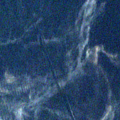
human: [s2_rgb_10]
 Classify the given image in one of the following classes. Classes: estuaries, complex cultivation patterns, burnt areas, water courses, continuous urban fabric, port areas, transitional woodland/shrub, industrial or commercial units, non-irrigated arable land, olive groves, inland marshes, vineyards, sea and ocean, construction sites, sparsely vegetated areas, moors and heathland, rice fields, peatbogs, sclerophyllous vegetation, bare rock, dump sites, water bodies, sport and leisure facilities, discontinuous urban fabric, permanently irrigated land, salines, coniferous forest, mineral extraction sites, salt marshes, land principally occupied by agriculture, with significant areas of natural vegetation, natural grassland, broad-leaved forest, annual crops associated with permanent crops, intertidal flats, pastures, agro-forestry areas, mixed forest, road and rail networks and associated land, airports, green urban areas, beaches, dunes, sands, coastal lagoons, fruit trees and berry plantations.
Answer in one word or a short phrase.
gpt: water bodies